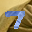
Label: 7